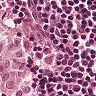
Metastatic tissue present: no